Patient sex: M
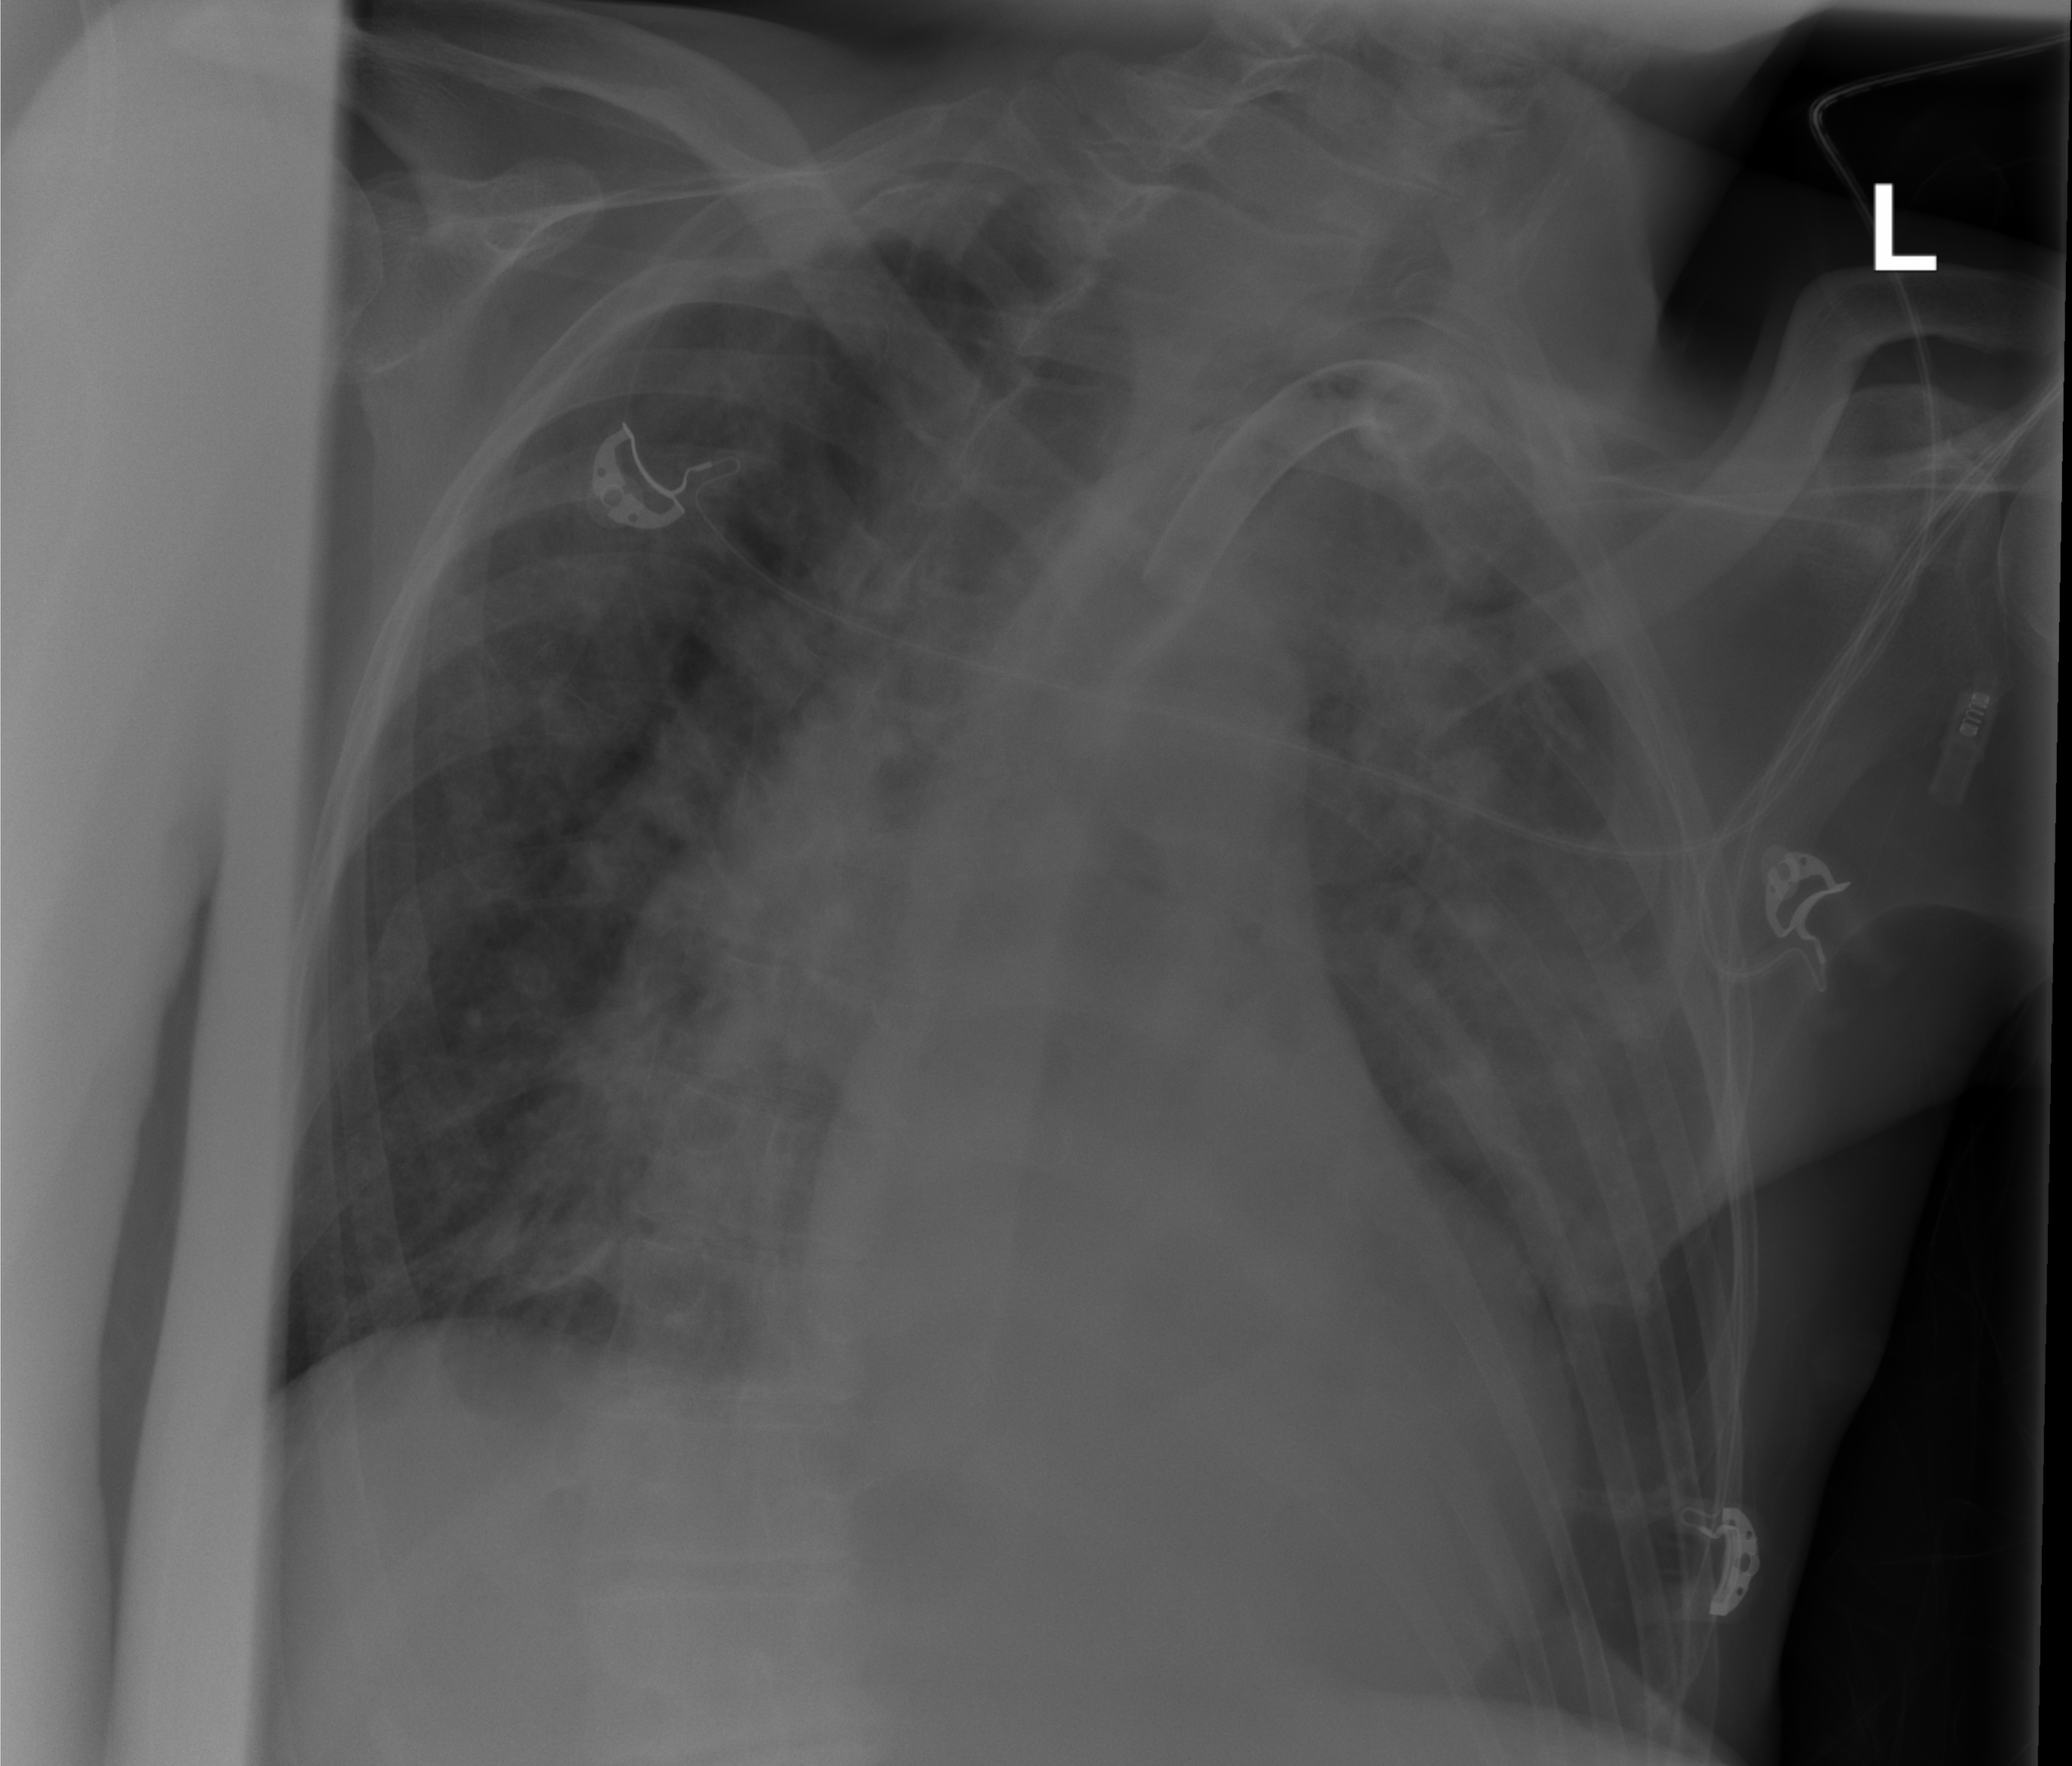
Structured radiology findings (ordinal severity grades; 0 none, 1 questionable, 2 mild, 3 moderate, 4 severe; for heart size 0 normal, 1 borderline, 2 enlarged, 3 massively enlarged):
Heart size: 2
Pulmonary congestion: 2
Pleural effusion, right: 0
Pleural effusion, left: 2
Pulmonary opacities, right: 3
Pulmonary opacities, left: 3
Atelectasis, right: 0
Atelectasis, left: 3